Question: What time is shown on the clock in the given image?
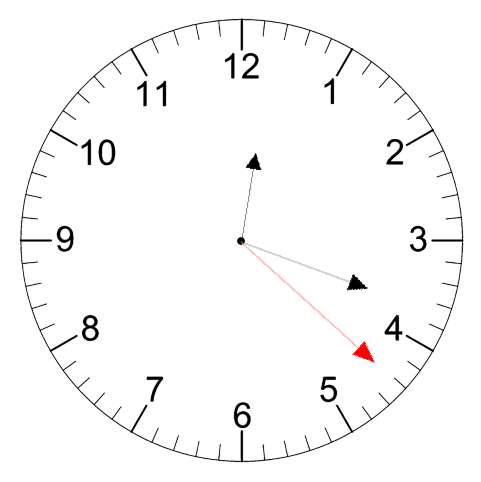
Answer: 12:18:22